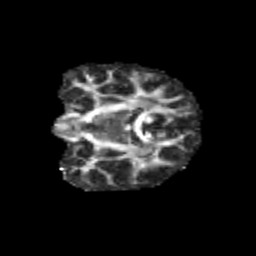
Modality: FA
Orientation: coronal
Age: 12
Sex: female
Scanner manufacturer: siemens
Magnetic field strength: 3 T
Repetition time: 3.8 s
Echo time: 0.07 s